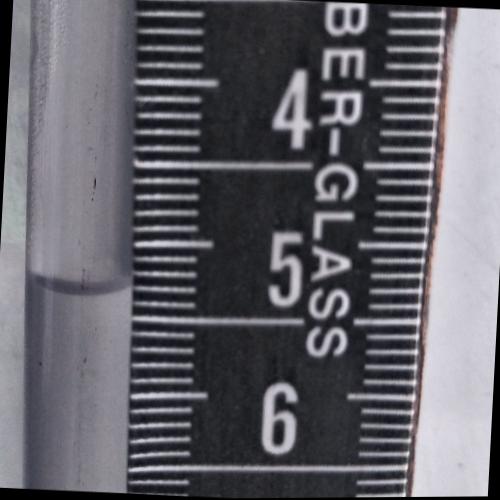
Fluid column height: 5.3 cm